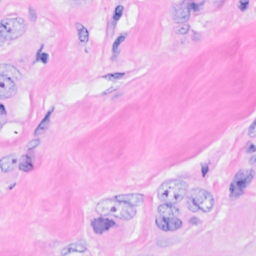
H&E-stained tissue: Breast